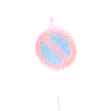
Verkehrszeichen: BeginnEingeschraenktesHalteverbotZone
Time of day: Midday
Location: Outdoor (Suburban)
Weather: Overcast
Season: NotSpecified
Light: Natural